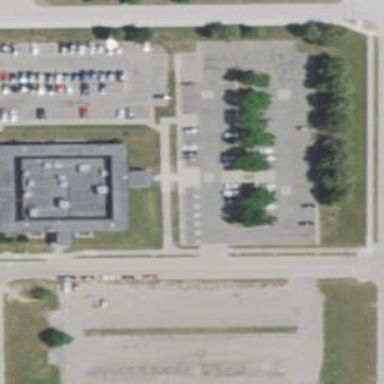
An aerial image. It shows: Courthouse building.